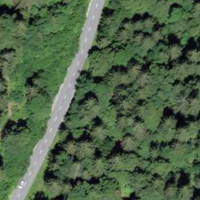
EUNIS habitat code: 43
Species observed at this site:
Dryocopus martius
Lophophanes cristatus
Periparus ater